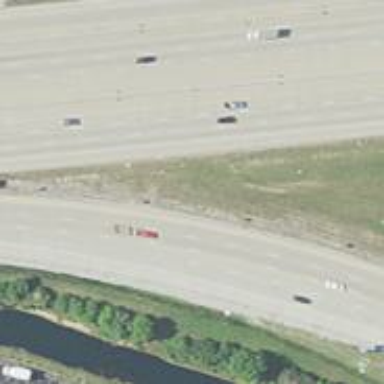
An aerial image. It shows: Offramp on motorway link.